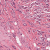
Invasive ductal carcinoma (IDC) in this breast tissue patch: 1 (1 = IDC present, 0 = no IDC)